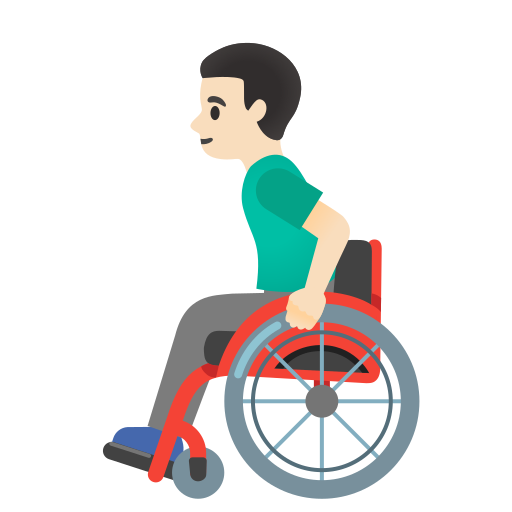
Emoji: 👨🏻‍🦽